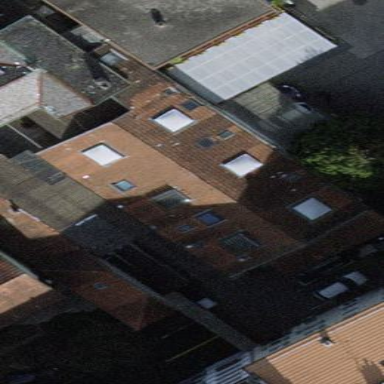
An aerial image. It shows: View of roof of building.